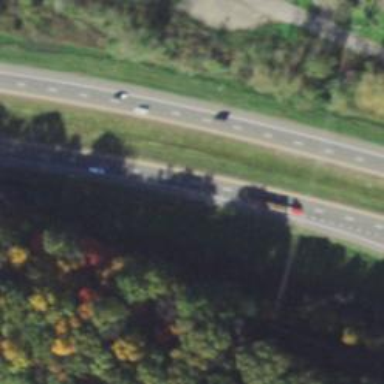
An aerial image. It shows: Motorway junction.